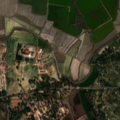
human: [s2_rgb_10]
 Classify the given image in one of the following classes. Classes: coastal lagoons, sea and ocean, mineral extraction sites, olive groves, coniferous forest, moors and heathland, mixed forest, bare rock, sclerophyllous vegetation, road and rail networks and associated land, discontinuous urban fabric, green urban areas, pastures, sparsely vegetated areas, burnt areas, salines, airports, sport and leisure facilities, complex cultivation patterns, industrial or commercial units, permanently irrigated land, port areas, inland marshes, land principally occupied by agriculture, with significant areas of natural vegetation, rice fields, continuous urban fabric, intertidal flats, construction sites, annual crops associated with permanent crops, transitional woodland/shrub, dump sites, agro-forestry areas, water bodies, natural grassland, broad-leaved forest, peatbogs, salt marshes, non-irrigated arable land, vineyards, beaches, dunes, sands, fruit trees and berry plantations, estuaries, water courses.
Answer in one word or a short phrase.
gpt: rice fields, agro-forestry areas, mixed forest, salines